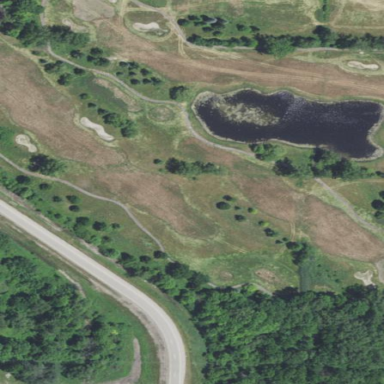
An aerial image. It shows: Grassy area designated as golf fairway.